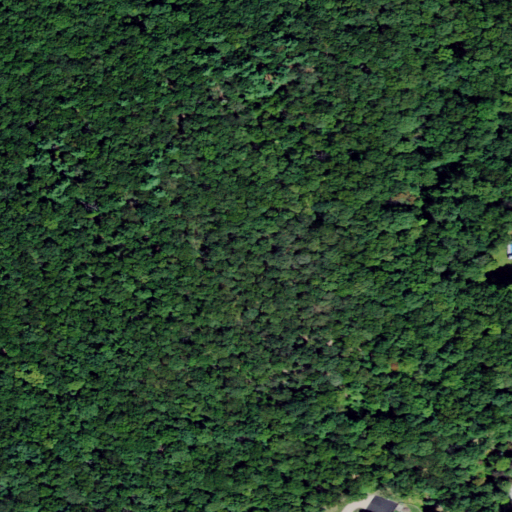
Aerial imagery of mountain in New Jersey named Mount Paul containing deciduous forest, mixed forest, pasture, and open development